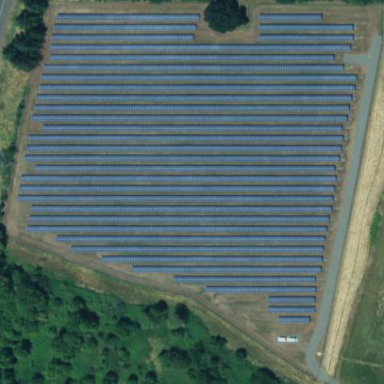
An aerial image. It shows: Solar photovoltaic power plant surrounded by fence.